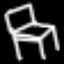
Label: chair